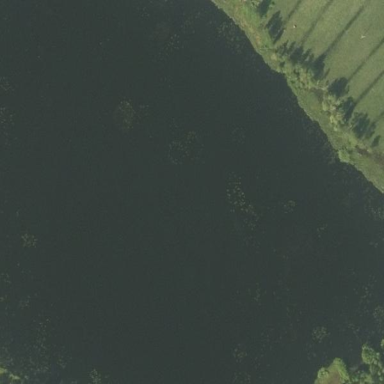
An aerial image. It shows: Beautiful lake surrounded by nature.